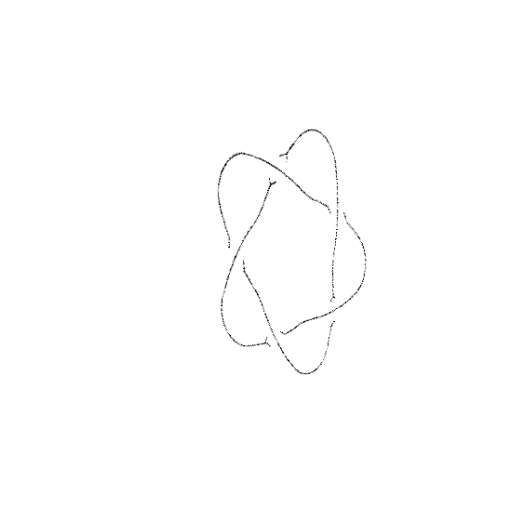
Crossing number: 5